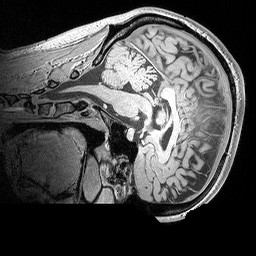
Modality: MP2RAGE
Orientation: sagittal
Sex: female
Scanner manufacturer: siemens
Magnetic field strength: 3 T
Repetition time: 5 s
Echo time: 0.00292 s